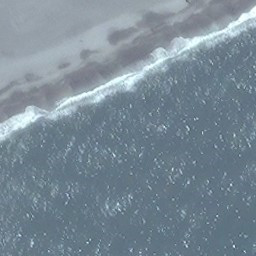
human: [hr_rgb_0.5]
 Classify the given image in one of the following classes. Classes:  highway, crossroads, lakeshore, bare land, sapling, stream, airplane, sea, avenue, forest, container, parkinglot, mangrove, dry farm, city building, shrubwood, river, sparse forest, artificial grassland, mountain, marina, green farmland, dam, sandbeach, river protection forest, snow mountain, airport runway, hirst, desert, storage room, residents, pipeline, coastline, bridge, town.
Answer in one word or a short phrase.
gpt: coastline